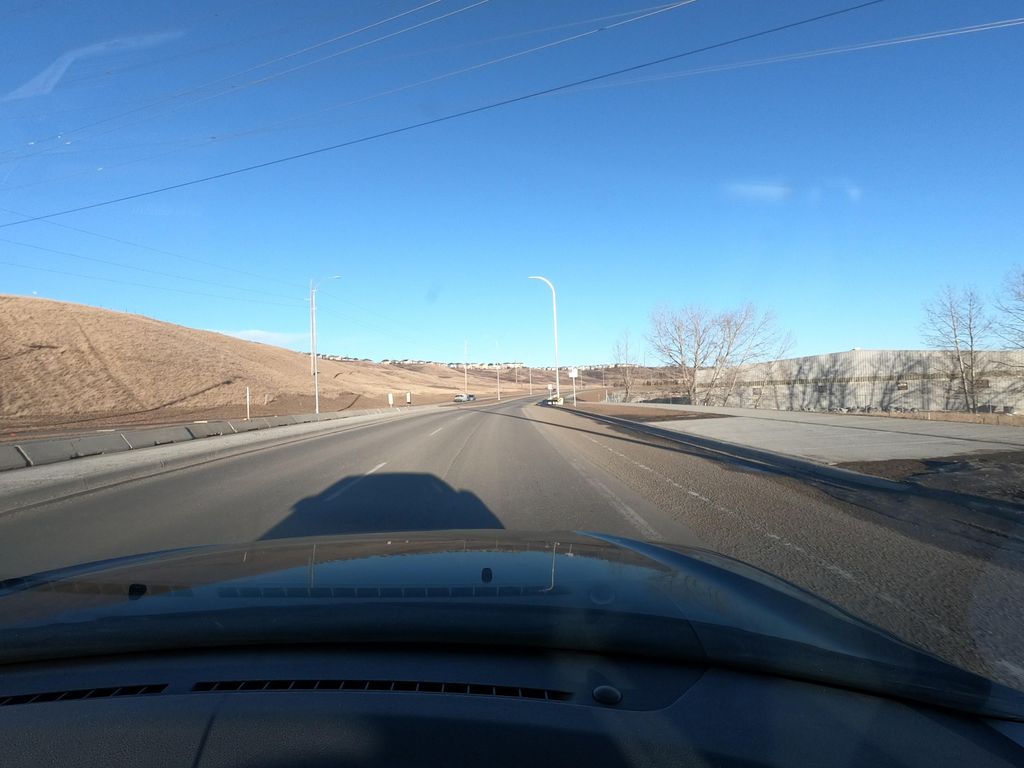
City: calgary